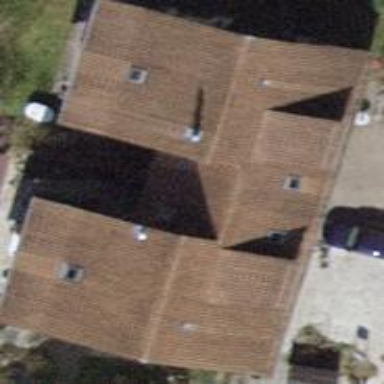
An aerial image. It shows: Semi-detached house with gabled roof.